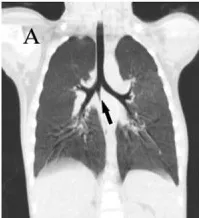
(A) Right main bronchus wall with conical cleft-like protrusion (black arrow).
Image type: radiology (ct)